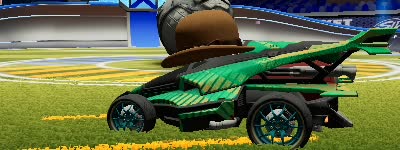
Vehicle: aftershock